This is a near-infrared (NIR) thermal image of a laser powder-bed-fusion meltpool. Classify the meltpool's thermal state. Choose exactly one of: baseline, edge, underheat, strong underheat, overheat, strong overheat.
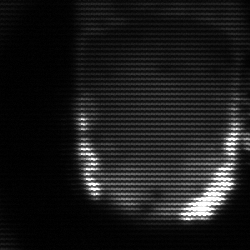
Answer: baseline